Question: I cannot make my Gallery 100% width on my website

This is my website, where you can see code in source the code <URL>
Thank you for help.
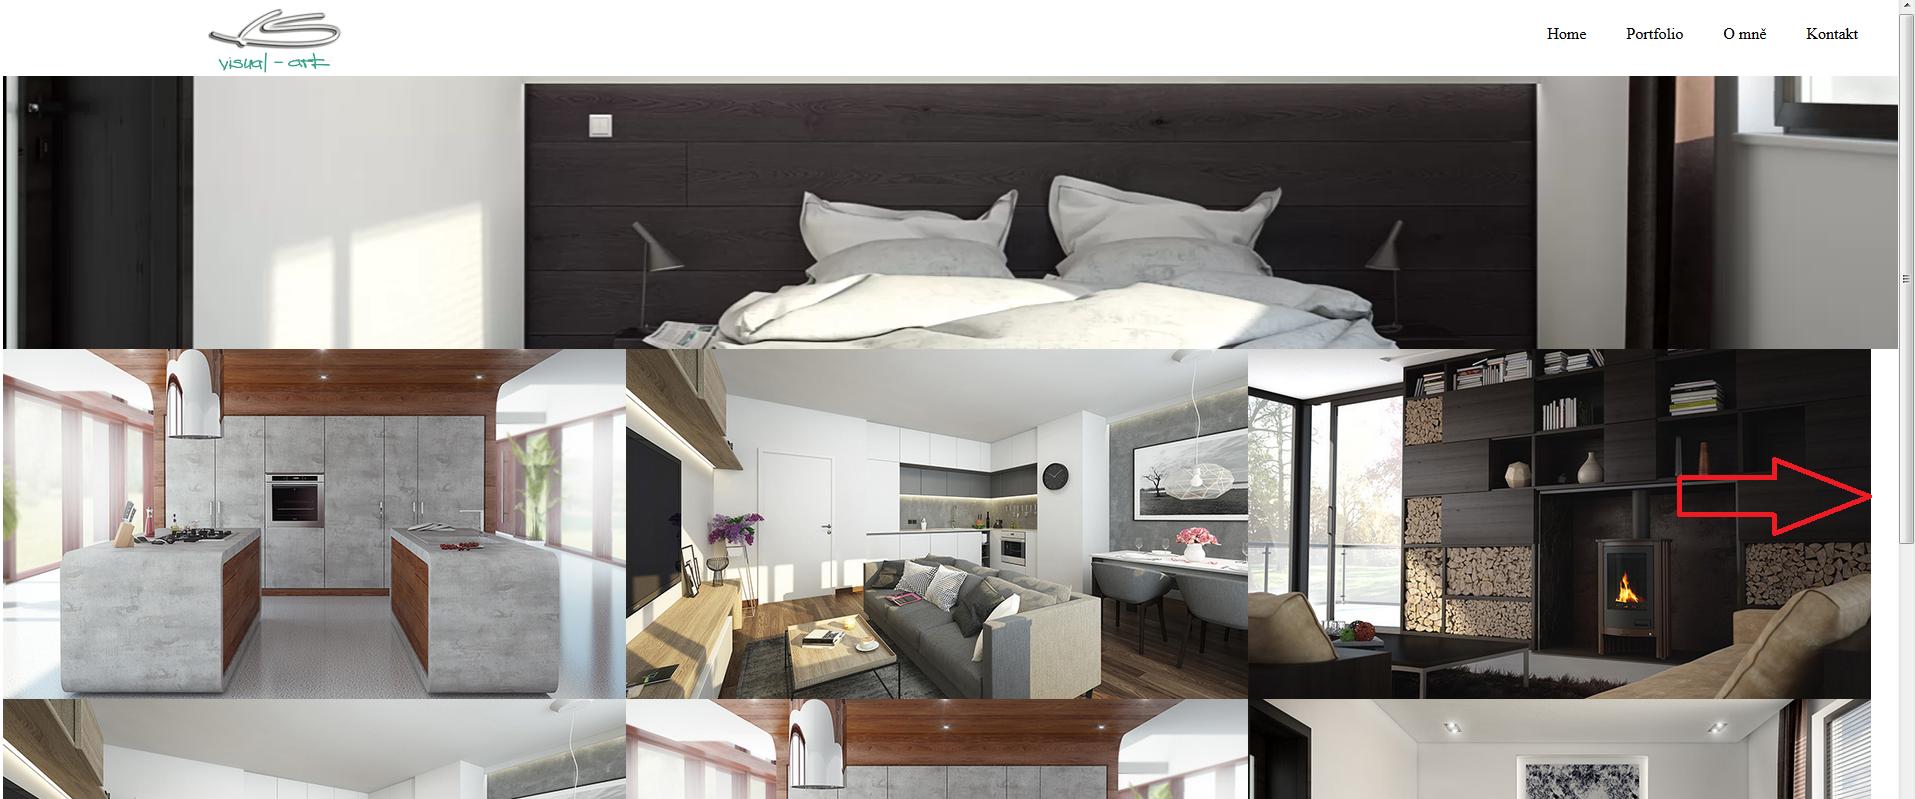
Answer: Please try this css
'''
body {
background-color: white;
margin: 0;
overflow-x: hidden;
}
.responsive {
float: left;
height: auto;
width: 33.33%;
}
'''
this will remove your horizontal scroll as well.